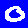
Digit: 0